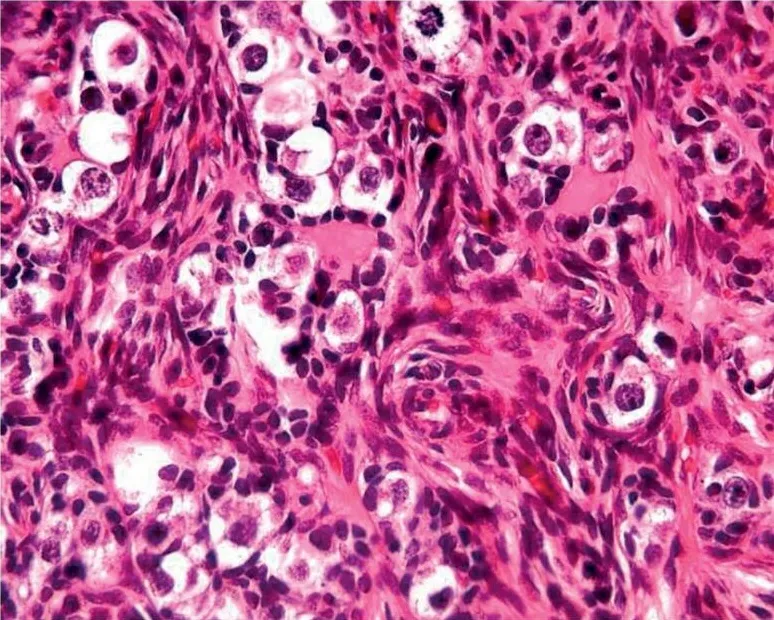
Large clear germ cells with prominent nuclei interspersed by other small cells with hyperchromatic nuclei and scant cytoplasm (immature Sertoli cells).
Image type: pathology (h&e)